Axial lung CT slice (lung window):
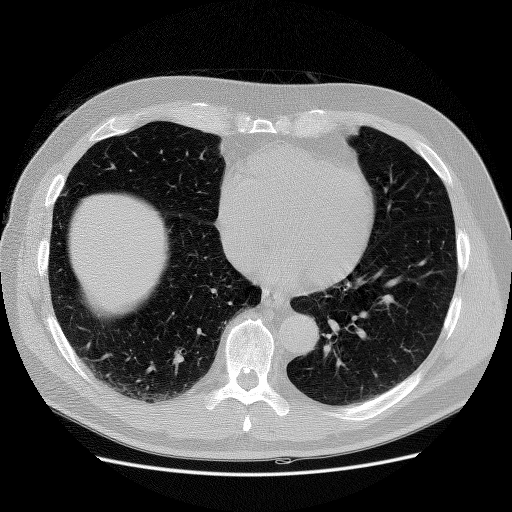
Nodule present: no